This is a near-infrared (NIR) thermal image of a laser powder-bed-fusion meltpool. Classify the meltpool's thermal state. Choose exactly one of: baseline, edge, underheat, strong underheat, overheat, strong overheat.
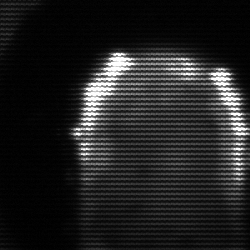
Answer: baseline